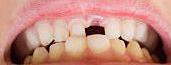
Condition: hypodontia